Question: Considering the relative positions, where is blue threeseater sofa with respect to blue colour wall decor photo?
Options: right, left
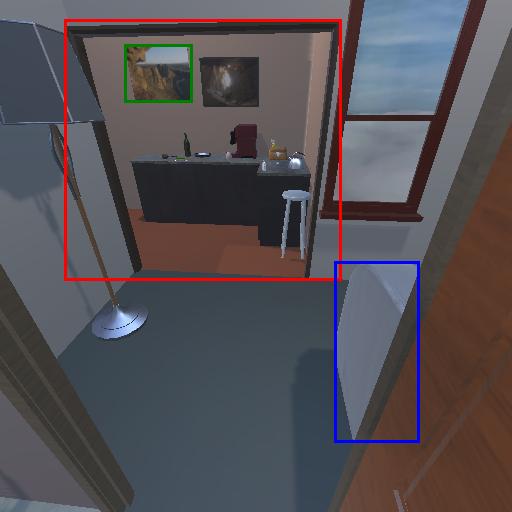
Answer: right